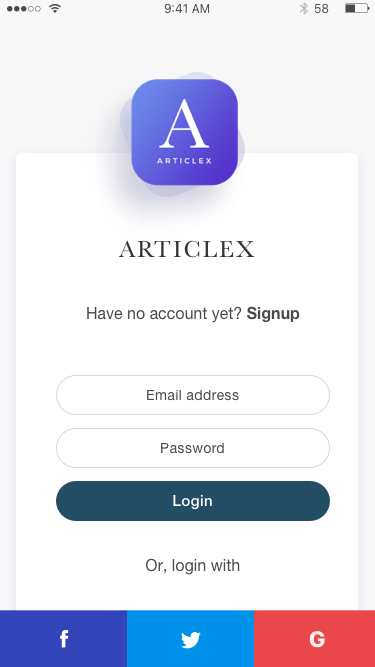
Text in this UI design:
ARTICLEX
Email address
Password
Login
Or, login with
Have no account yet? Signup